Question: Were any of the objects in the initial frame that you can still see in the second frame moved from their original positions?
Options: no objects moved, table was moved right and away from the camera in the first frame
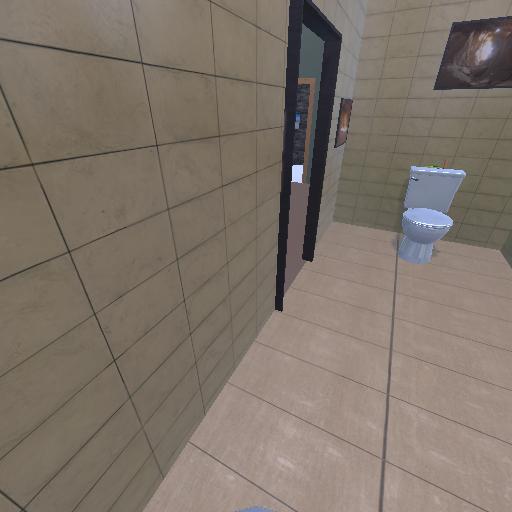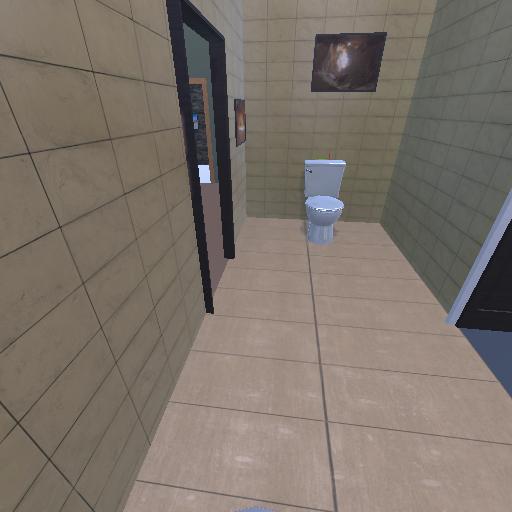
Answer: no objects moved